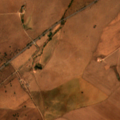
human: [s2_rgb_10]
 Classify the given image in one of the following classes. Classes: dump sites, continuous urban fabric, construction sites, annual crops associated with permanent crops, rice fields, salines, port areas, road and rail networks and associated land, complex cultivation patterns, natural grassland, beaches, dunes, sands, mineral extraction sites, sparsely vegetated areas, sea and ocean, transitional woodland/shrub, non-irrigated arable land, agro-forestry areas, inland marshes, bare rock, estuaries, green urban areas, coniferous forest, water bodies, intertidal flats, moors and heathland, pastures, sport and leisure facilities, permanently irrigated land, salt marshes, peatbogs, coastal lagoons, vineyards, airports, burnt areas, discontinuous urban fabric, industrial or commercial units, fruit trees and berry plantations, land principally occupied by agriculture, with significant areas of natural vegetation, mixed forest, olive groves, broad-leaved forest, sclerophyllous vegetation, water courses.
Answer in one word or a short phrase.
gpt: non-irrigated arable land, pastures